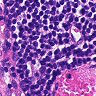
Metastatic tissue present: no